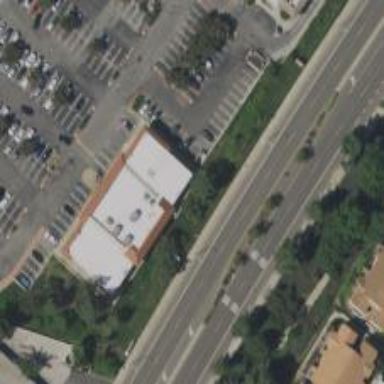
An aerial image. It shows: Commercial building.